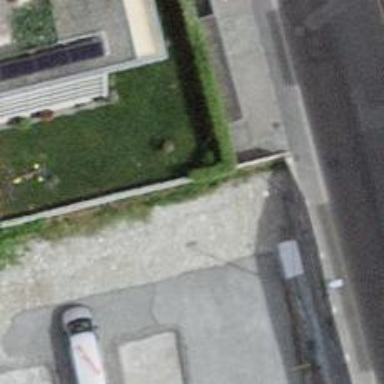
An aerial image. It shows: Charging station.